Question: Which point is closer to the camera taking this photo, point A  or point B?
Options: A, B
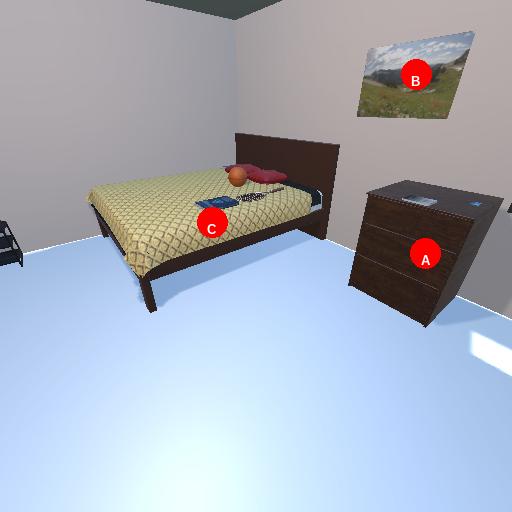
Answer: A